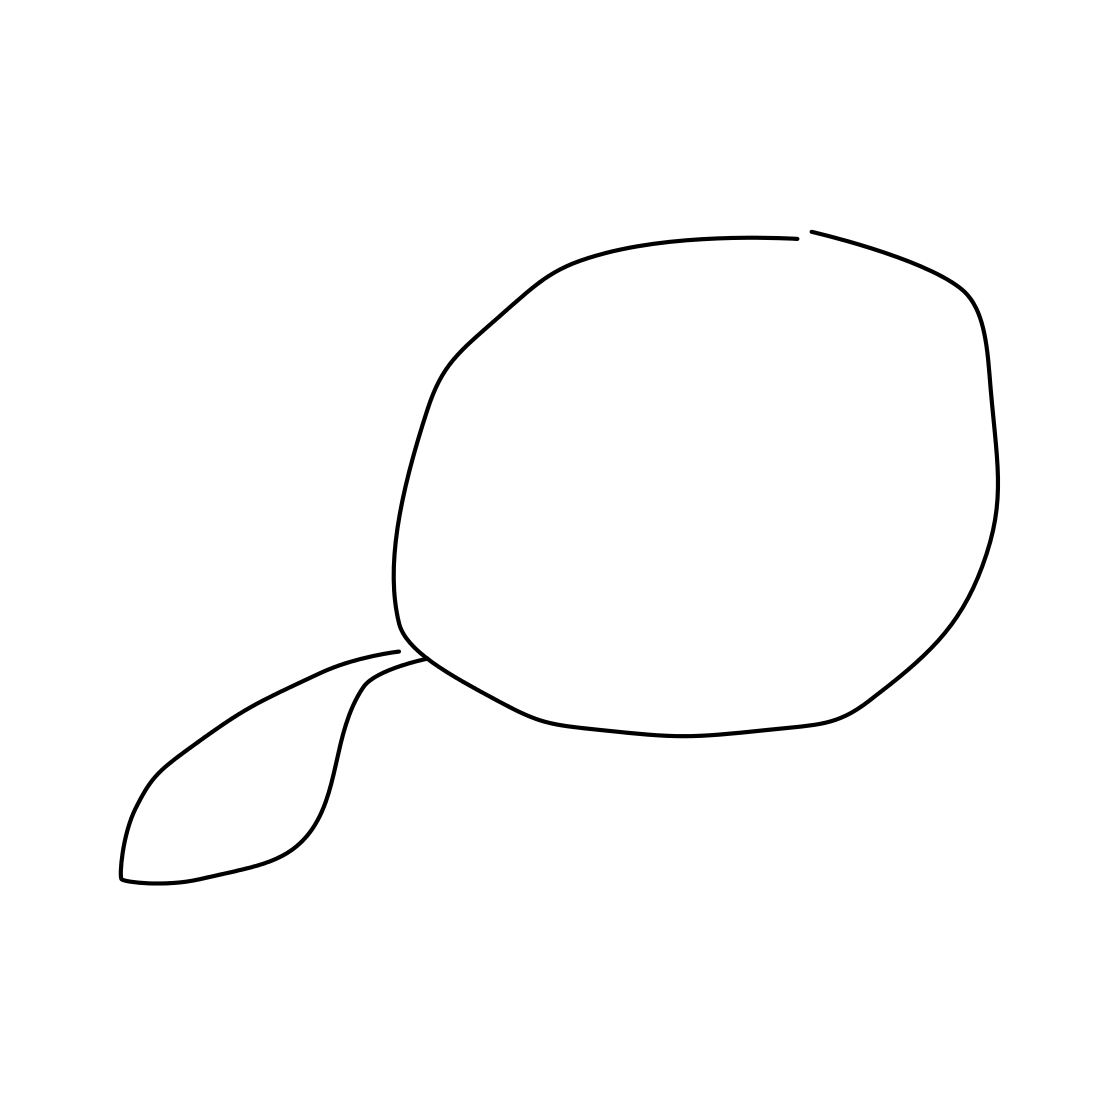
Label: frying-pan